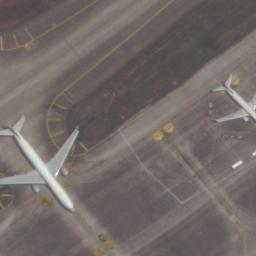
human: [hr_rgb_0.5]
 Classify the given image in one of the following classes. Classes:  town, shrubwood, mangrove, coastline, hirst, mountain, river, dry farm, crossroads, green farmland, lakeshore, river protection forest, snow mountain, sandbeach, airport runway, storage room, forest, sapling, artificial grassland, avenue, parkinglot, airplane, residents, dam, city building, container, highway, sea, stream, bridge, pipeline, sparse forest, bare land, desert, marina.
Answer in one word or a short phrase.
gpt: airplane